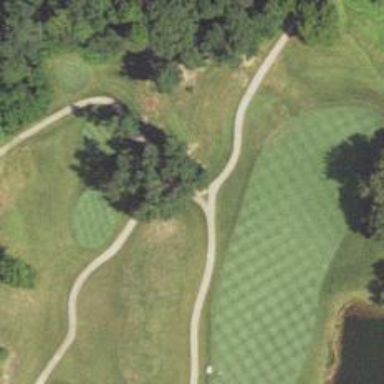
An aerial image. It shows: Pathway for golfing.